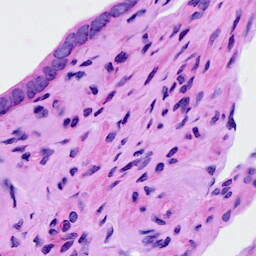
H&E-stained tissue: Ovarian